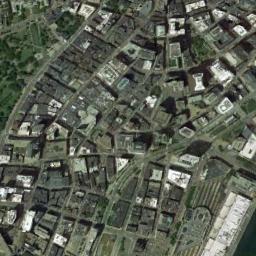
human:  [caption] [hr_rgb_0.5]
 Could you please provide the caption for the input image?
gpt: A dense commercial area has lots of buildings and some roads go through the commercial area .

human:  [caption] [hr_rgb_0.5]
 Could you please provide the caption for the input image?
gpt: The commercial area is consist of many buildings .

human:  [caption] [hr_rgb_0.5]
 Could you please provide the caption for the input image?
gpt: There are many dense tall buildings and several roads and many trees in a business district .

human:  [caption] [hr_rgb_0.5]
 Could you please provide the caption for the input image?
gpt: There are several tall buildings .

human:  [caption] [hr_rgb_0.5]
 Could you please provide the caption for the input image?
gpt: There are many buildings with black roofs on a commercial area .